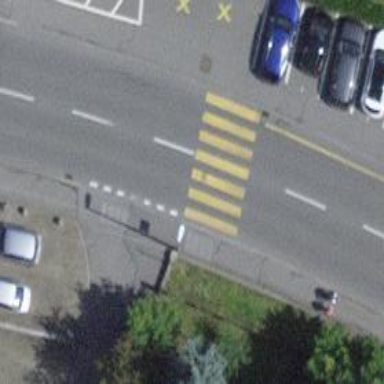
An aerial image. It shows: Kerb serving as barrier.